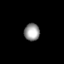
Tissue: skin
Cell type: Epithelial cells
Senescence score: 0.1913
Nuclear area (px): 260
Mean DAPI intensity: 153.419